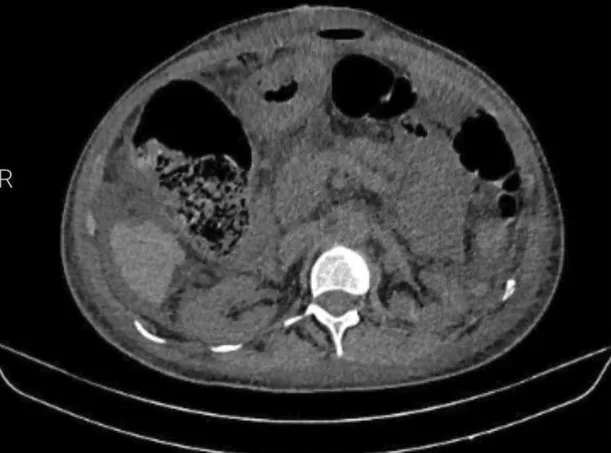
Abdominal tomography on the sixth postoperative day showing an intact abdominal wall with a small amount of supra-aponeurotic fluid.
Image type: radiology (ct)